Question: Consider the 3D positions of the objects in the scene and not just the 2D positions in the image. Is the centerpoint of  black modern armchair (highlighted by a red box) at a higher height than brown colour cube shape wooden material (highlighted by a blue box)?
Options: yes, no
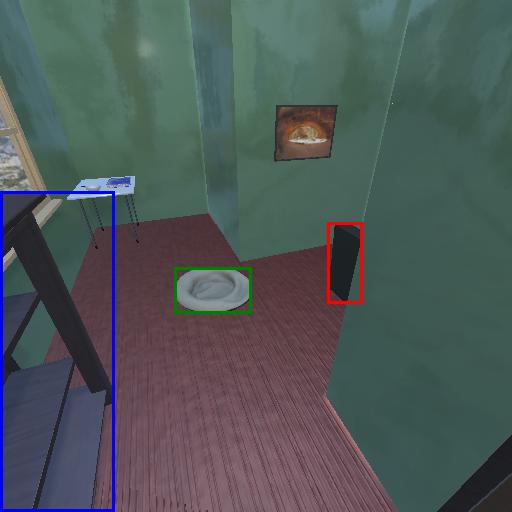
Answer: yes